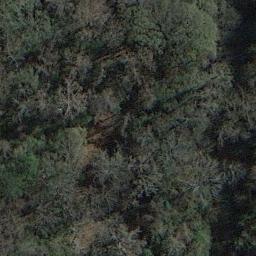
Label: forest